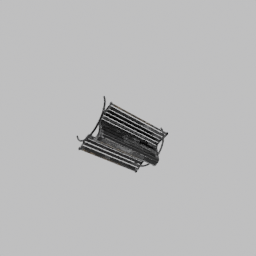
Label: furniture